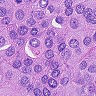
Metastatic tissue present: yes